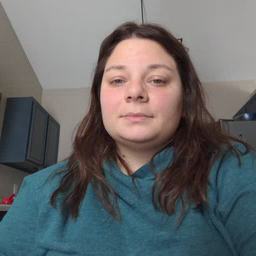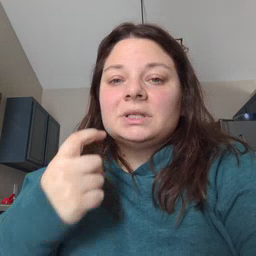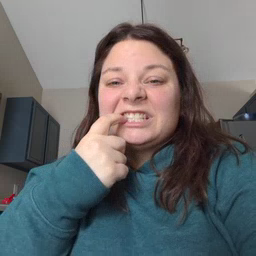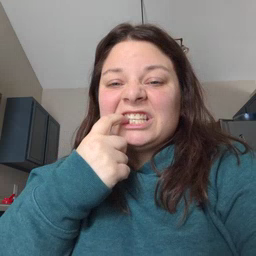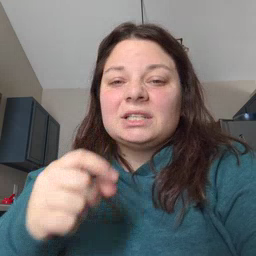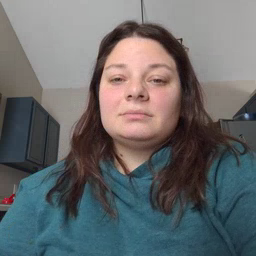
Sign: tooth